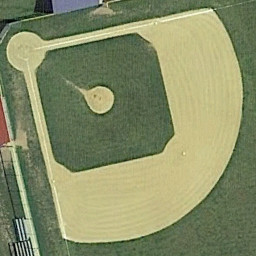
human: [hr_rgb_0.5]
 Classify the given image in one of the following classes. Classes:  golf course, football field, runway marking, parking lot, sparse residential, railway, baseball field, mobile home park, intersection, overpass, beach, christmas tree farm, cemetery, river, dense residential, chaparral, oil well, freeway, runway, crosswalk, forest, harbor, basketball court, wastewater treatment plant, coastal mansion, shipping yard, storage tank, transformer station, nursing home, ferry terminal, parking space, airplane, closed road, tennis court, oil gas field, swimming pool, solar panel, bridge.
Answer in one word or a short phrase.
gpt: baseball field